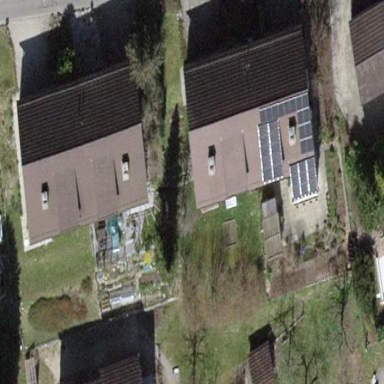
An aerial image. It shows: Semi-detached house.